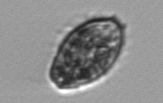
Label: Pleuronema